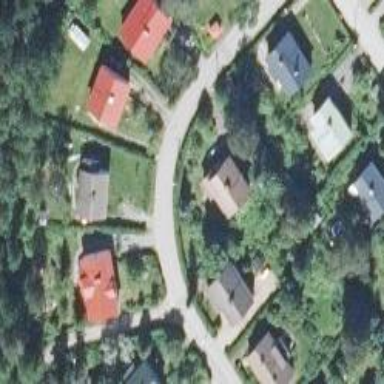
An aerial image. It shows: Residential area.